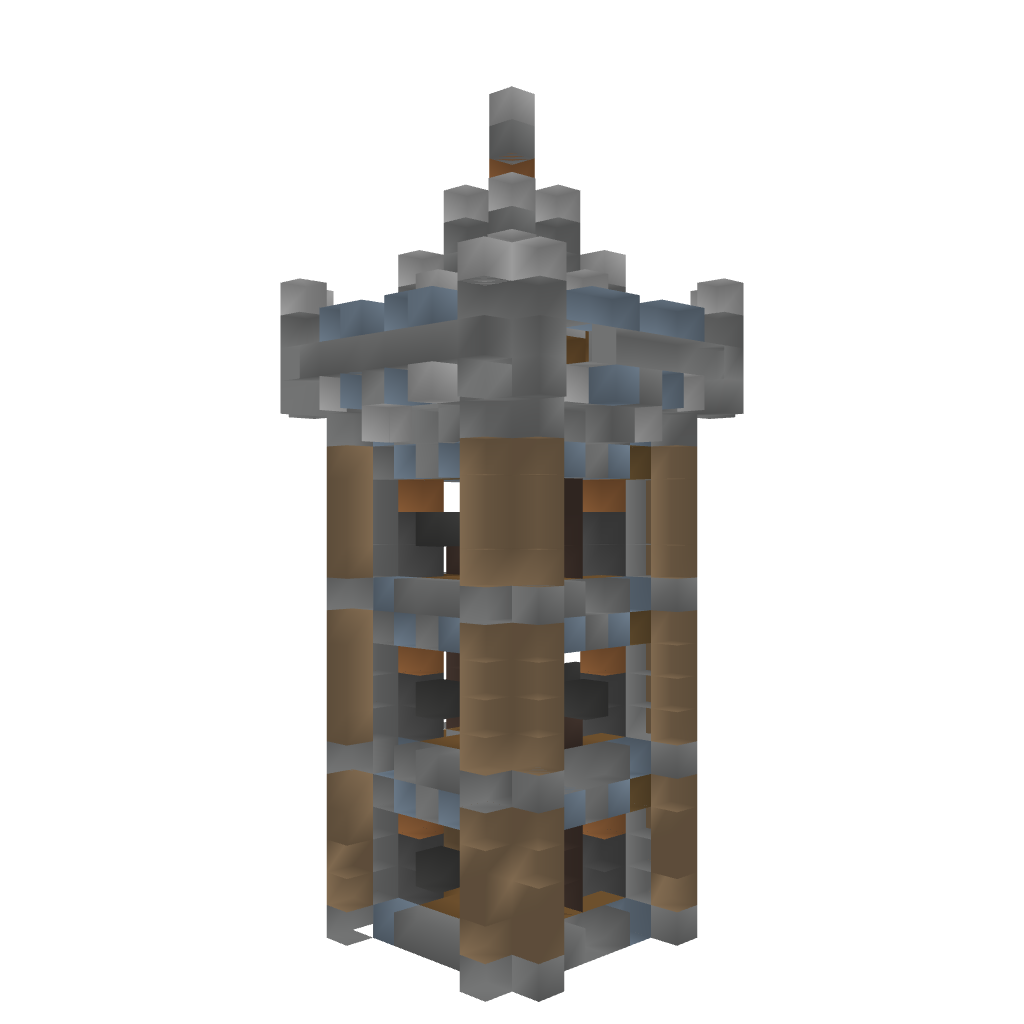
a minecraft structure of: MagicTower 1